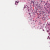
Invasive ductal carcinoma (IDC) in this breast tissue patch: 1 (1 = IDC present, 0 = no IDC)